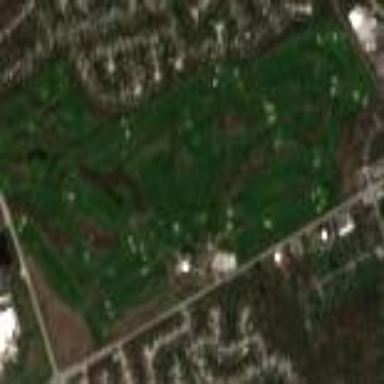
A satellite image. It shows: Golf course surrounded by greenery.